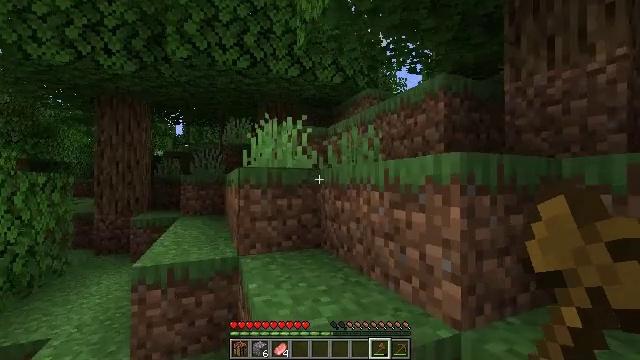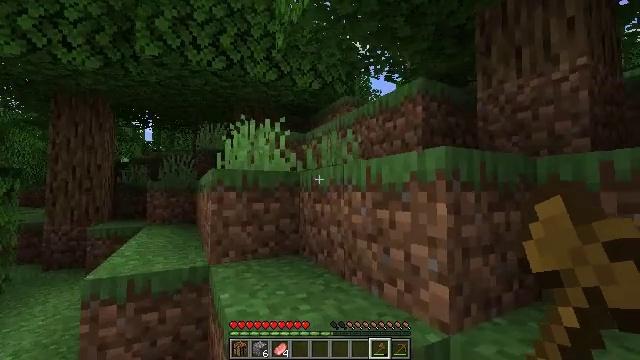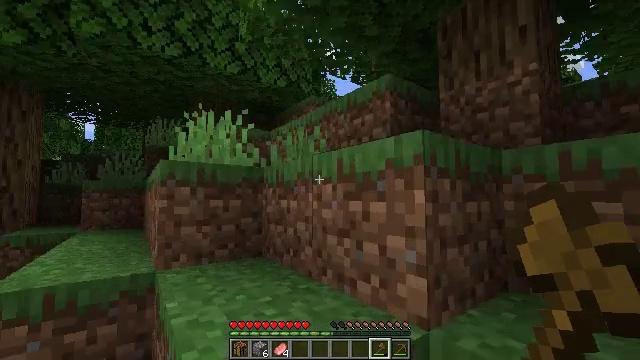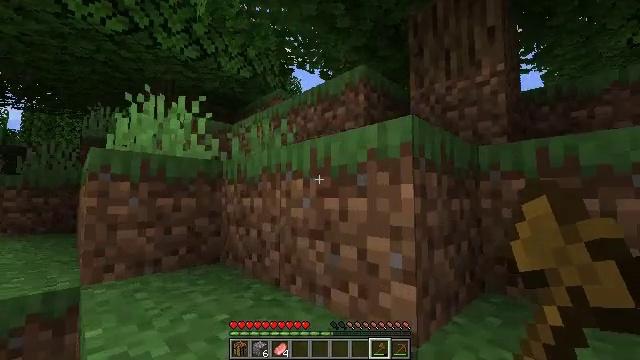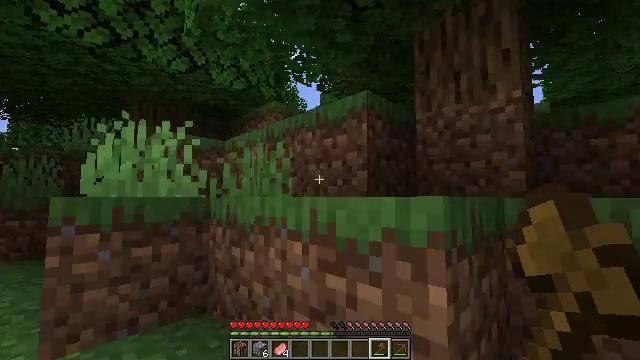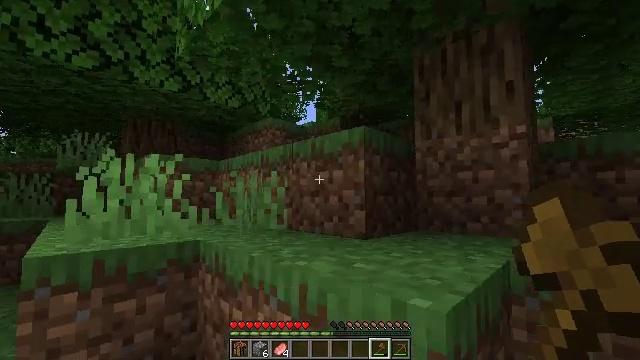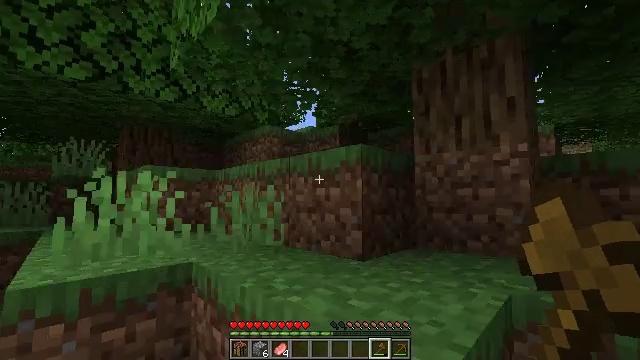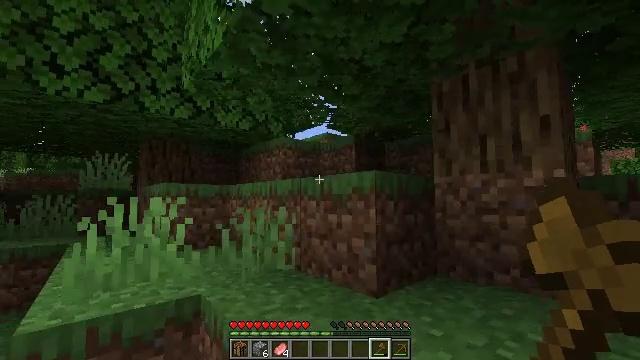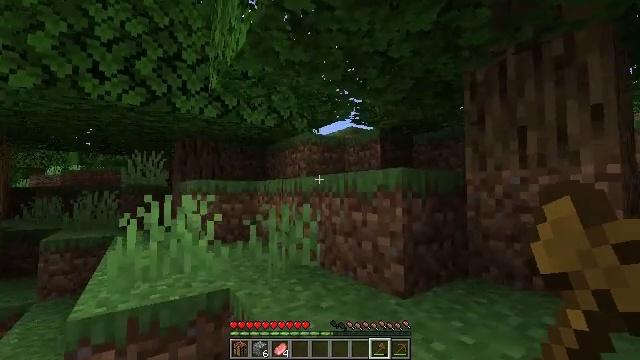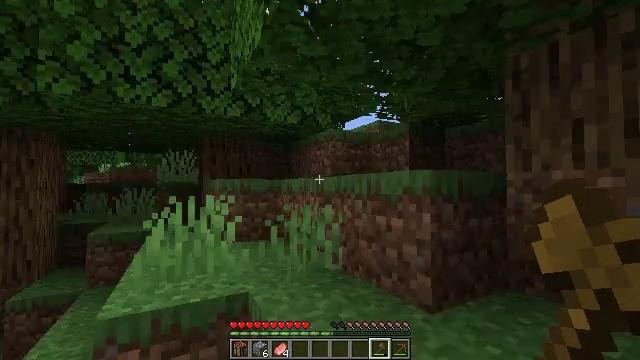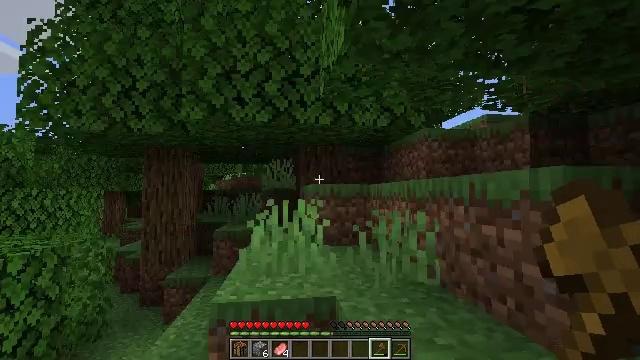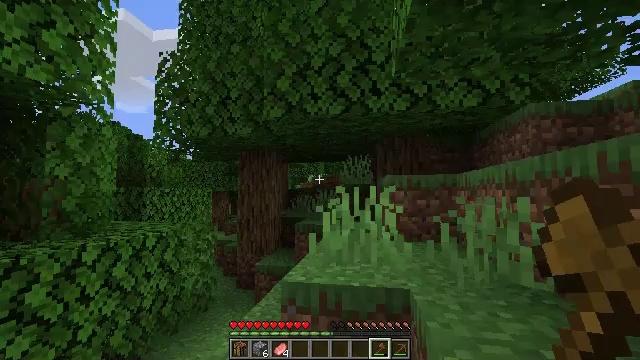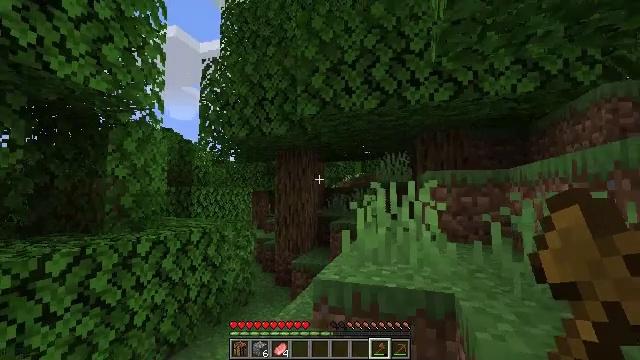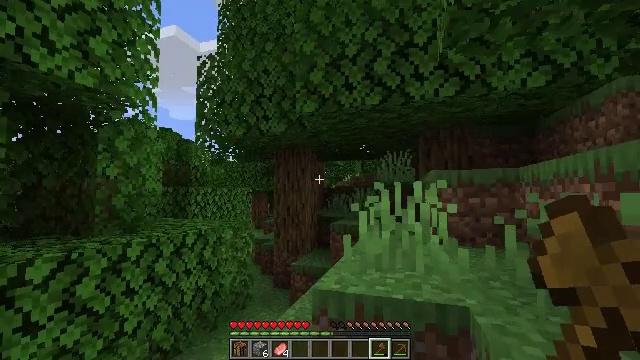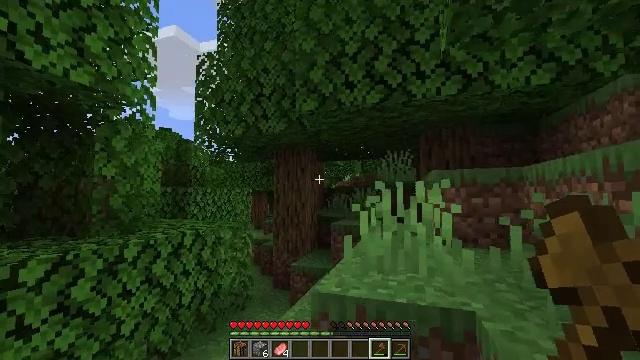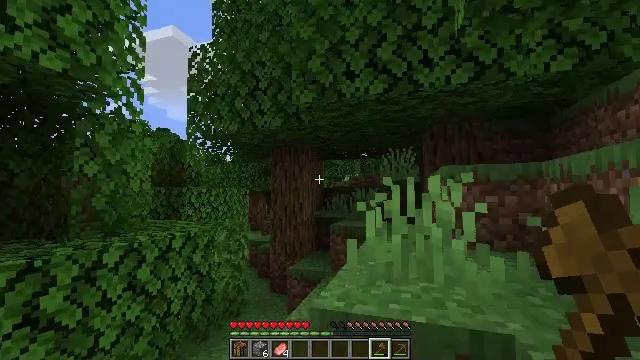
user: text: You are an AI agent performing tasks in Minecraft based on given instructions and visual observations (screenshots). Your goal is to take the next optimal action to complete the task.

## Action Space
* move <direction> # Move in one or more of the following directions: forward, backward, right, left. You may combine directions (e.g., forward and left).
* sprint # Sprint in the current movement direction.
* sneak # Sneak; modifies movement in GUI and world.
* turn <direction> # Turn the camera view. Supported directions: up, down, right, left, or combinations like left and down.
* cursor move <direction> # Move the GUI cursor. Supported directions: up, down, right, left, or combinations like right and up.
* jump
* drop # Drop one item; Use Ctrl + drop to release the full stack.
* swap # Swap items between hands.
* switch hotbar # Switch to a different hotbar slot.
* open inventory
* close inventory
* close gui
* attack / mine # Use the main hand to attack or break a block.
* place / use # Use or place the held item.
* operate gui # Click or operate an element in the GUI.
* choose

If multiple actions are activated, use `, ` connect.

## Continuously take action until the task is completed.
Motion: motion action
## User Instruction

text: Gather the beautiful lily of the valley.
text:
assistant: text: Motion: move forward, turn right and up
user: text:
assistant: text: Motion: move forward, turn right and up
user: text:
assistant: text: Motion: move forward, turn right
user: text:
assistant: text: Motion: move forward, jump
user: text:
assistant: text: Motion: move forward, jump
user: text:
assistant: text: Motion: move forward, jump
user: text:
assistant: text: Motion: move forward, turn left, jump
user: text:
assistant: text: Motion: move forward, turn left and down, jump
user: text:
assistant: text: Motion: move forward, turn left and down
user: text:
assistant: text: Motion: move forward, turn left and up
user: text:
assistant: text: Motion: move forward, turn left
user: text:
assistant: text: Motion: move forward, turn left
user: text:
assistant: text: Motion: move forward
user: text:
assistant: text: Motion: move forward
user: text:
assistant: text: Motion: move forward
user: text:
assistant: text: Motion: move forward, turn right
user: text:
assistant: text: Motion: move forward, turn right
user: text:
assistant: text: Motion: move forward, turn right
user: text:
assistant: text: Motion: move forward, turn right and up
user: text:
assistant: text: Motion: move forward, turn right and up, jump
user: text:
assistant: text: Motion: move forward, turn right and up, jump
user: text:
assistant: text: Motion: move forward, turn right and up, jump
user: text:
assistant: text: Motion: move forward, turn right and up, jump
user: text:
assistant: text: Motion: move forward, turn right and up, jump
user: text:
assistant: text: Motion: move forward, turn right
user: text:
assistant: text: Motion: move forward, turn right and down
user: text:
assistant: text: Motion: move forward, turn right and down
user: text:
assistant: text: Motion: move forward
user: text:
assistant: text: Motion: move forward
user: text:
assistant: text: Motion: move forward and move left